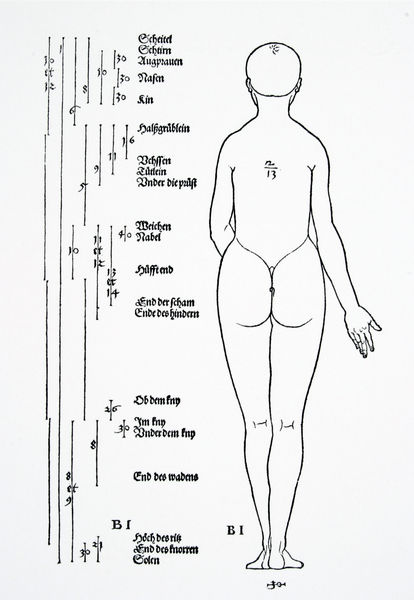
Titel: Die Proportionslehre, I. Buch, Längendiagramm, Rückansicht der Frau von 8 Kopflängen
Künstler: Albrecht Dürer
Standort: viele Standorte
Institution: Seriendruck
Schlagwörter: akt, fuß, hand, kopf, körper, nackt, weiß, finger, frau, geste, grau, rücken, schwarz, skizze, zeichnung, masse, anatomie, arm, arme, mensch, schädel, haare, stehend, scheitel, schulter, schultern, rund, beine, füße, gesäß, hinter, hintern, rückenansicht, schrift, ansicht, studie, backen, grafik, graphik, linien, zahlen, ziffern, gerade, deutsch, nackte, hinterkopf, knie, scham, wade, waden, striche, buch, linie, hinten, pobacken, loch, seite, schwarzweiß, text, beschriftung, medizin, rückansicht, karte, leib, ende, zeichnen, sohle, plan, dürer, buchs, vorlage, ferse, fersen, altdeutsch, beschreibung, legende, wissenschaft, proportionen, massstab, zeichung, goldener schnitt, länge, teile, mass, skala, masstab, abmessungen, maßangaben, proportion, anleitung, körperteile, theorie, vermessung, handrücken, lehrbuch, grösse, verhältniss, längen, mase, rückenansich, proportionslehre, opf, vitruv, kniekehlen, maßeinheiten, abstaende, ferde, fussballen, vorschrift, nachkt, n, po, längenmaße, altdewutsch, idealmaße, idealmass